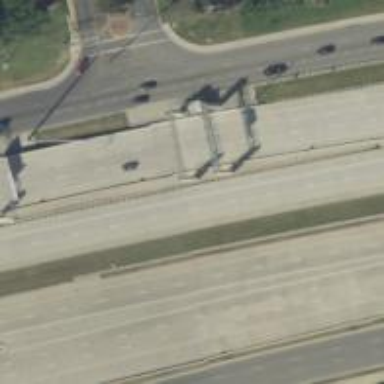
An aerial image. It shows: Toll gantry on the road.